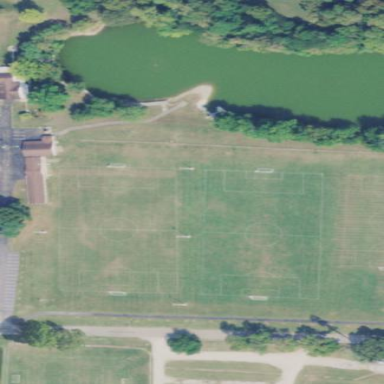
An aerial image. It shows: Soccer pitch designated for leisure and sports activities.